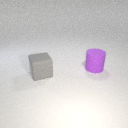
large purple rubber cylinder to the right of large gray rubber cube